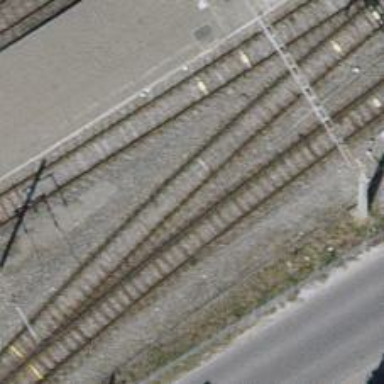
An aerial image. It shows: Single-track electrified railway with contact line.